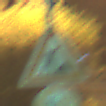
Verkehrszeichen: Arbeitsstelle
Zusatzzeichen unten: VorrangDesGegenverkehrs
Umgebung: Outdoor, Urban
Tageszeit: Night
Wetter: PartlyCloudy
Licht: Artificial
Jahreszeit: NotSpecified
Kontrast: HighContrast